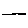
Label: line